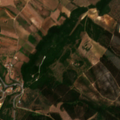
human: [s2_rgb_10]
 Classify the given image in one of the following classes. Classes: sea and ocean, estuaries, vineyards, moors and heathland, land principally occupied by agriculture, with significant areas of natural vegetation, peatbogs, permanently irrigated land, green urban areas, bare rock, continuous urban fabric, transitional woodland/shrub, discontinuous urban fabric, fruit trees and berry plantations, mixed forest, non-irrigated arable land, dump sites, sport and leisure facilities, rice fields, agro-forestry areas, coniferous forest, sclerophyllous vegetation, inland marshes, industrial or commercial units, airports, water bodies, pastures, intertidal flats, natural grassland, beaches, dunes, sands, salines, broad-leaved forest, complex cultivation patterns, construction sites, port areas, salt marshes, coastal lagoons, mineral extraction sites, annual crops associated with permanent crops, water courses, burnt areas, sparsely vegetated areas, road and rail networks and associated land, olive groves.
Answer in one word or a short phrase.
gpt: complex cultivation patterns, land principally occupied by agriculture, with significant areas of natural vegetation, broad-leaved forest, mixed forest